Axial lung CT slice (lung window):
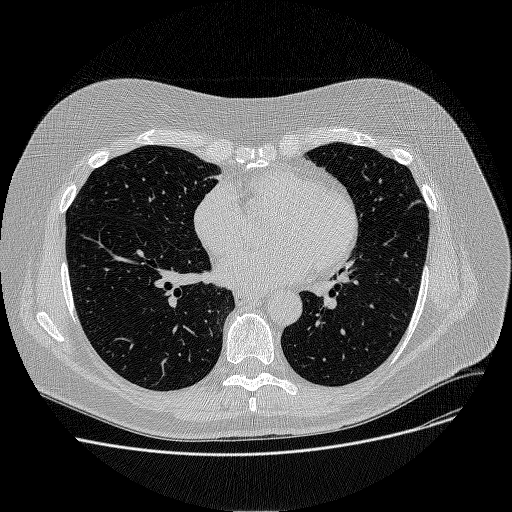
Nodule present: no